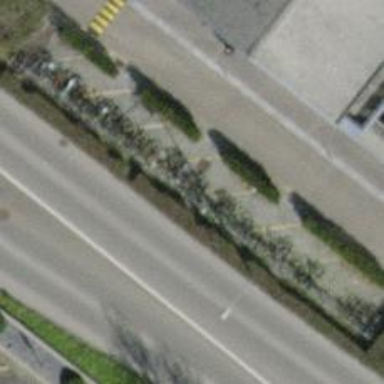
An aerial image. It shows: Bicycle parking area.